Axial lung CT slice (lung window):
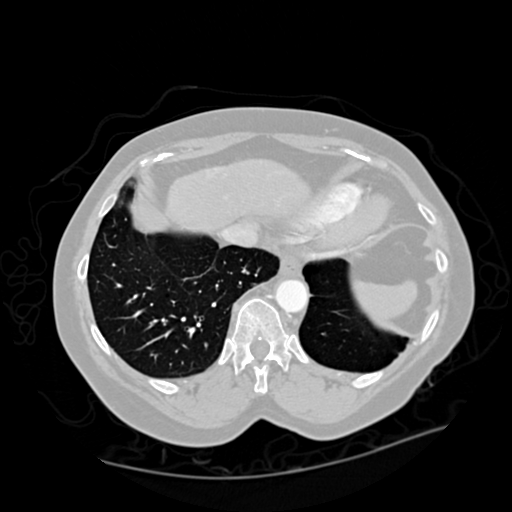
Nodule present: no